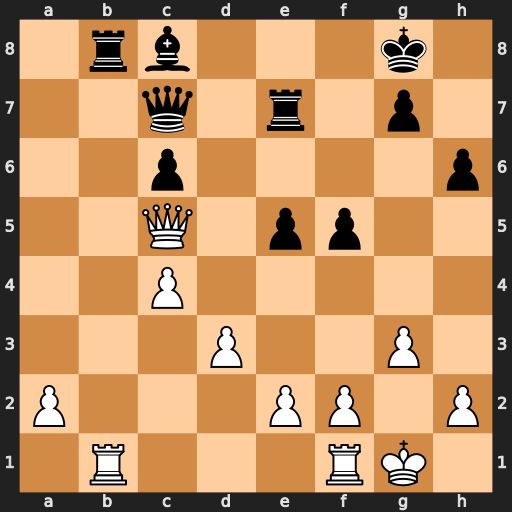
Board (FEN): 1rb3k1/2q1r1p1/2p4p/2Q1pp2/2P5/3P2P1/P3PP1P/1R3RK1
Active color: w
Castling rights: -
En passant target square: -
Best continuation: Rxb8 Qxb8 Qxe7